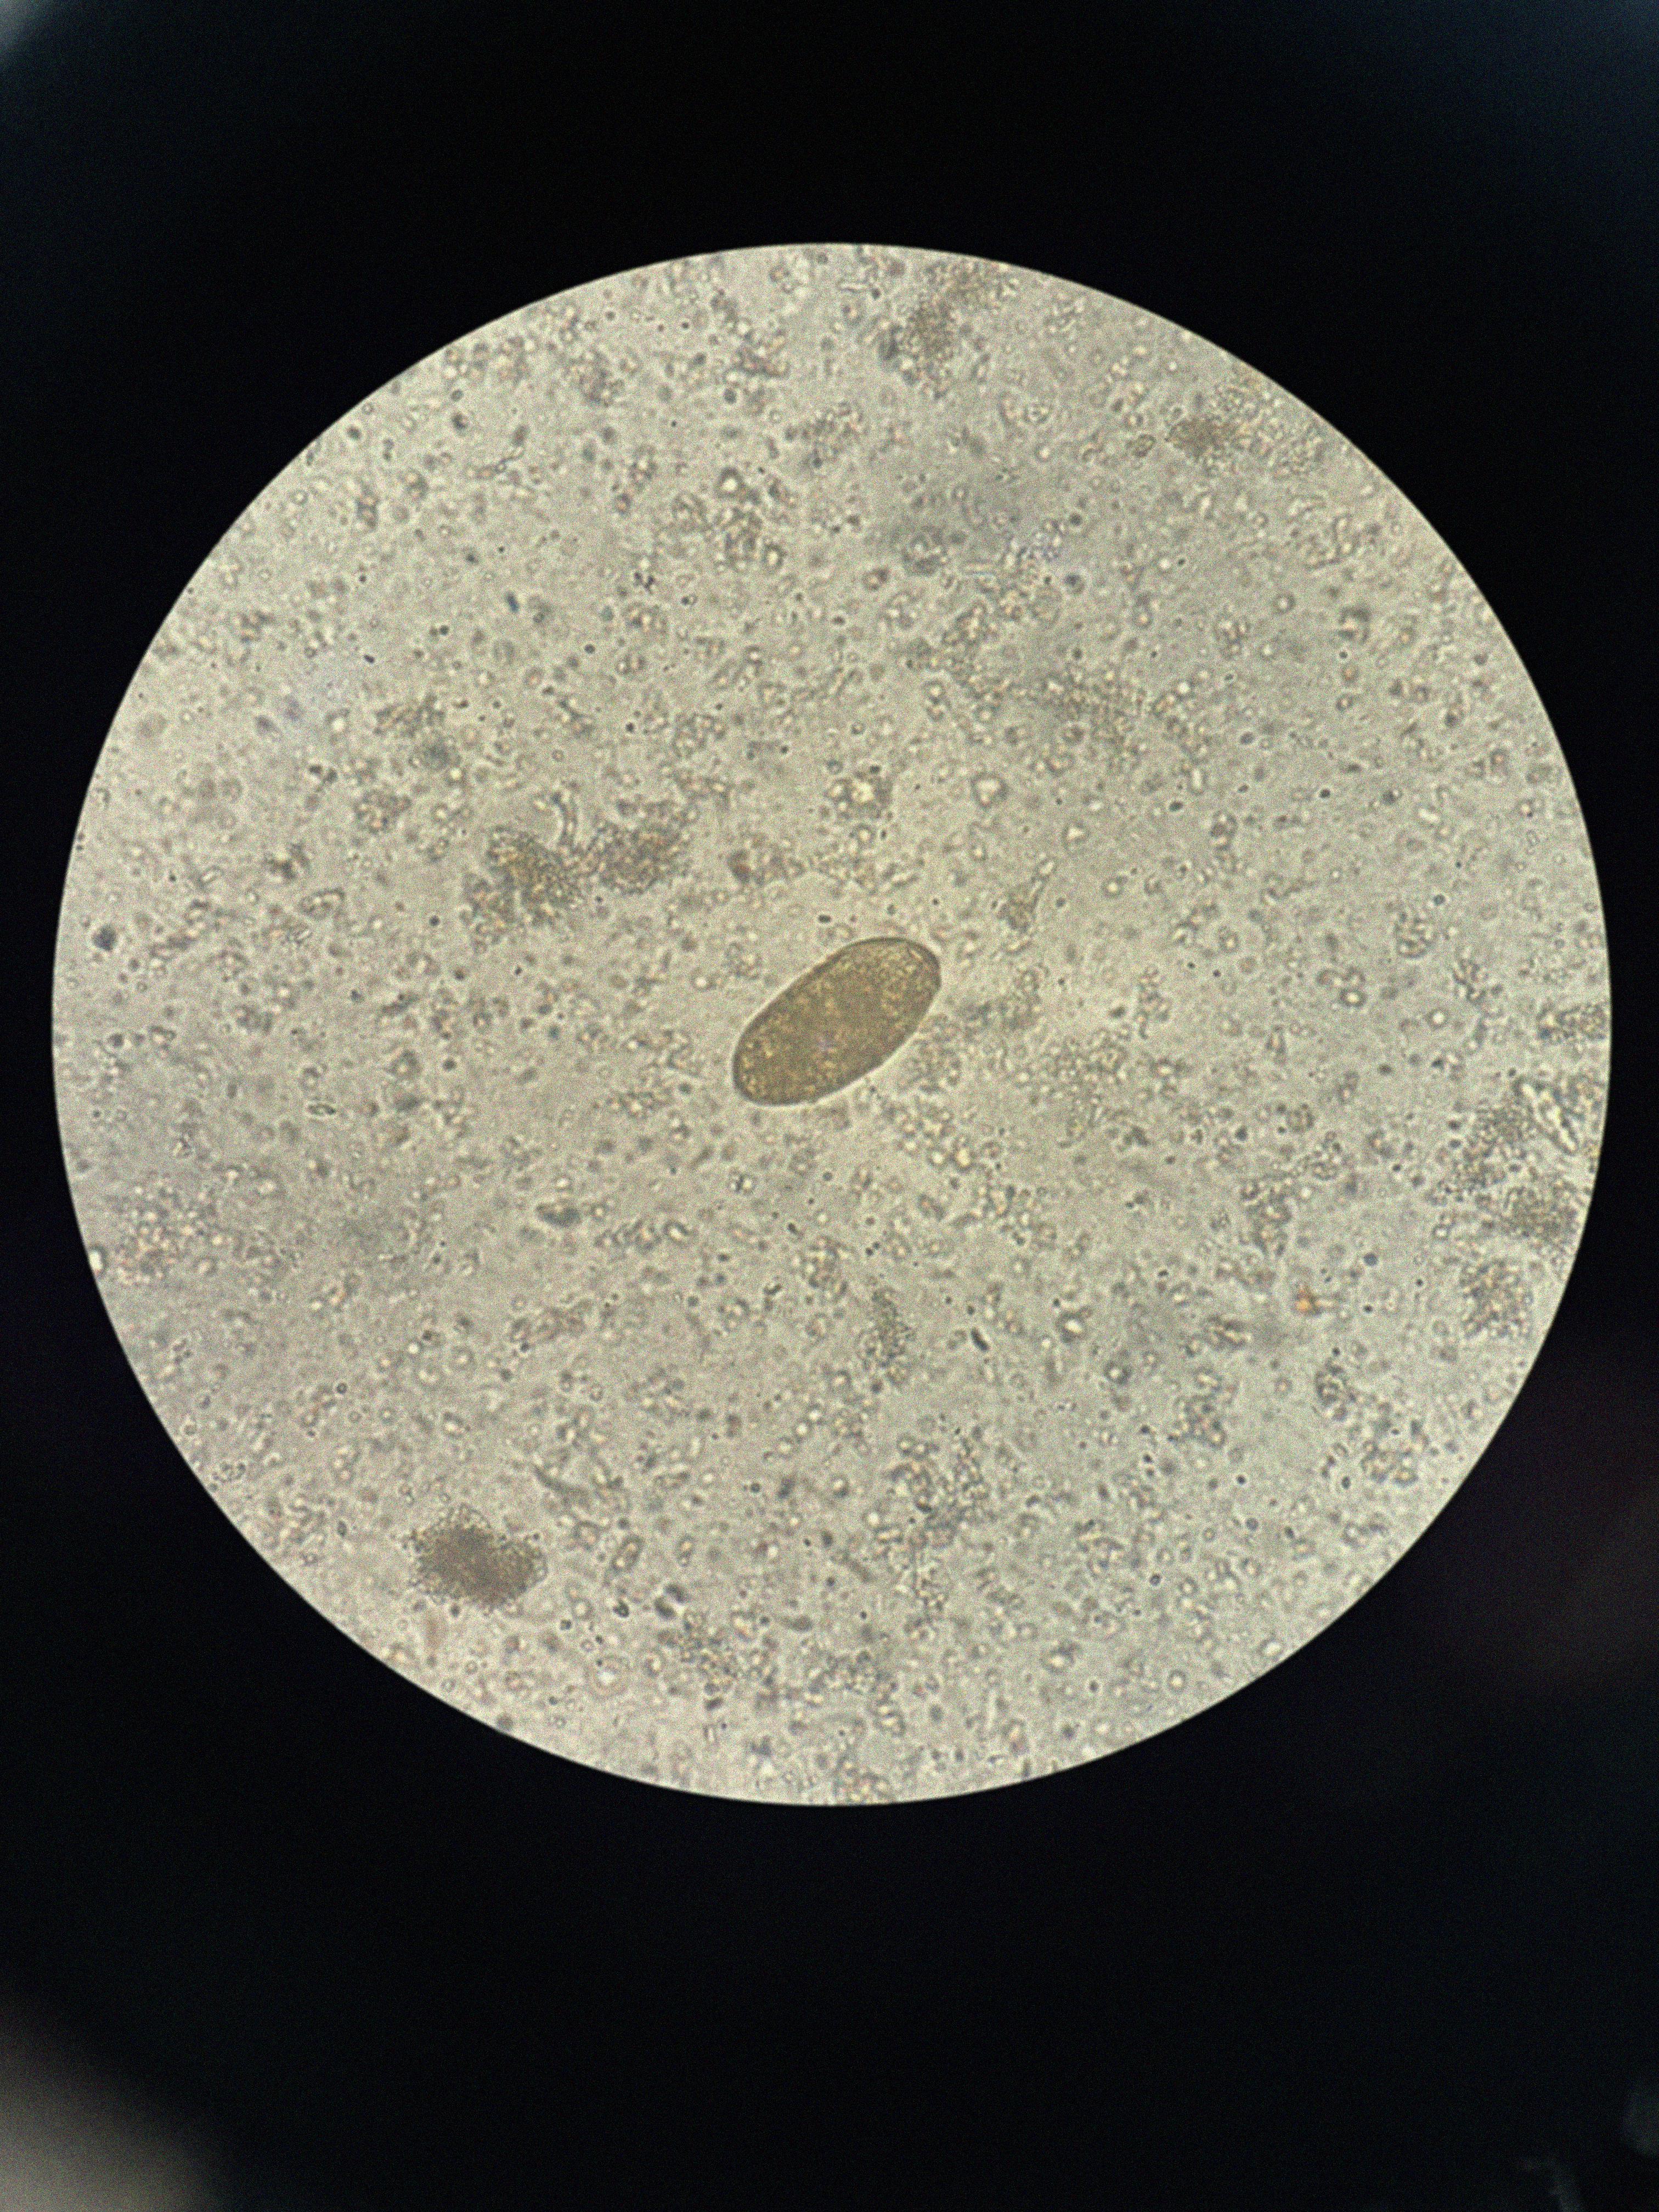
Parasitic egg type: Paragonimus spp